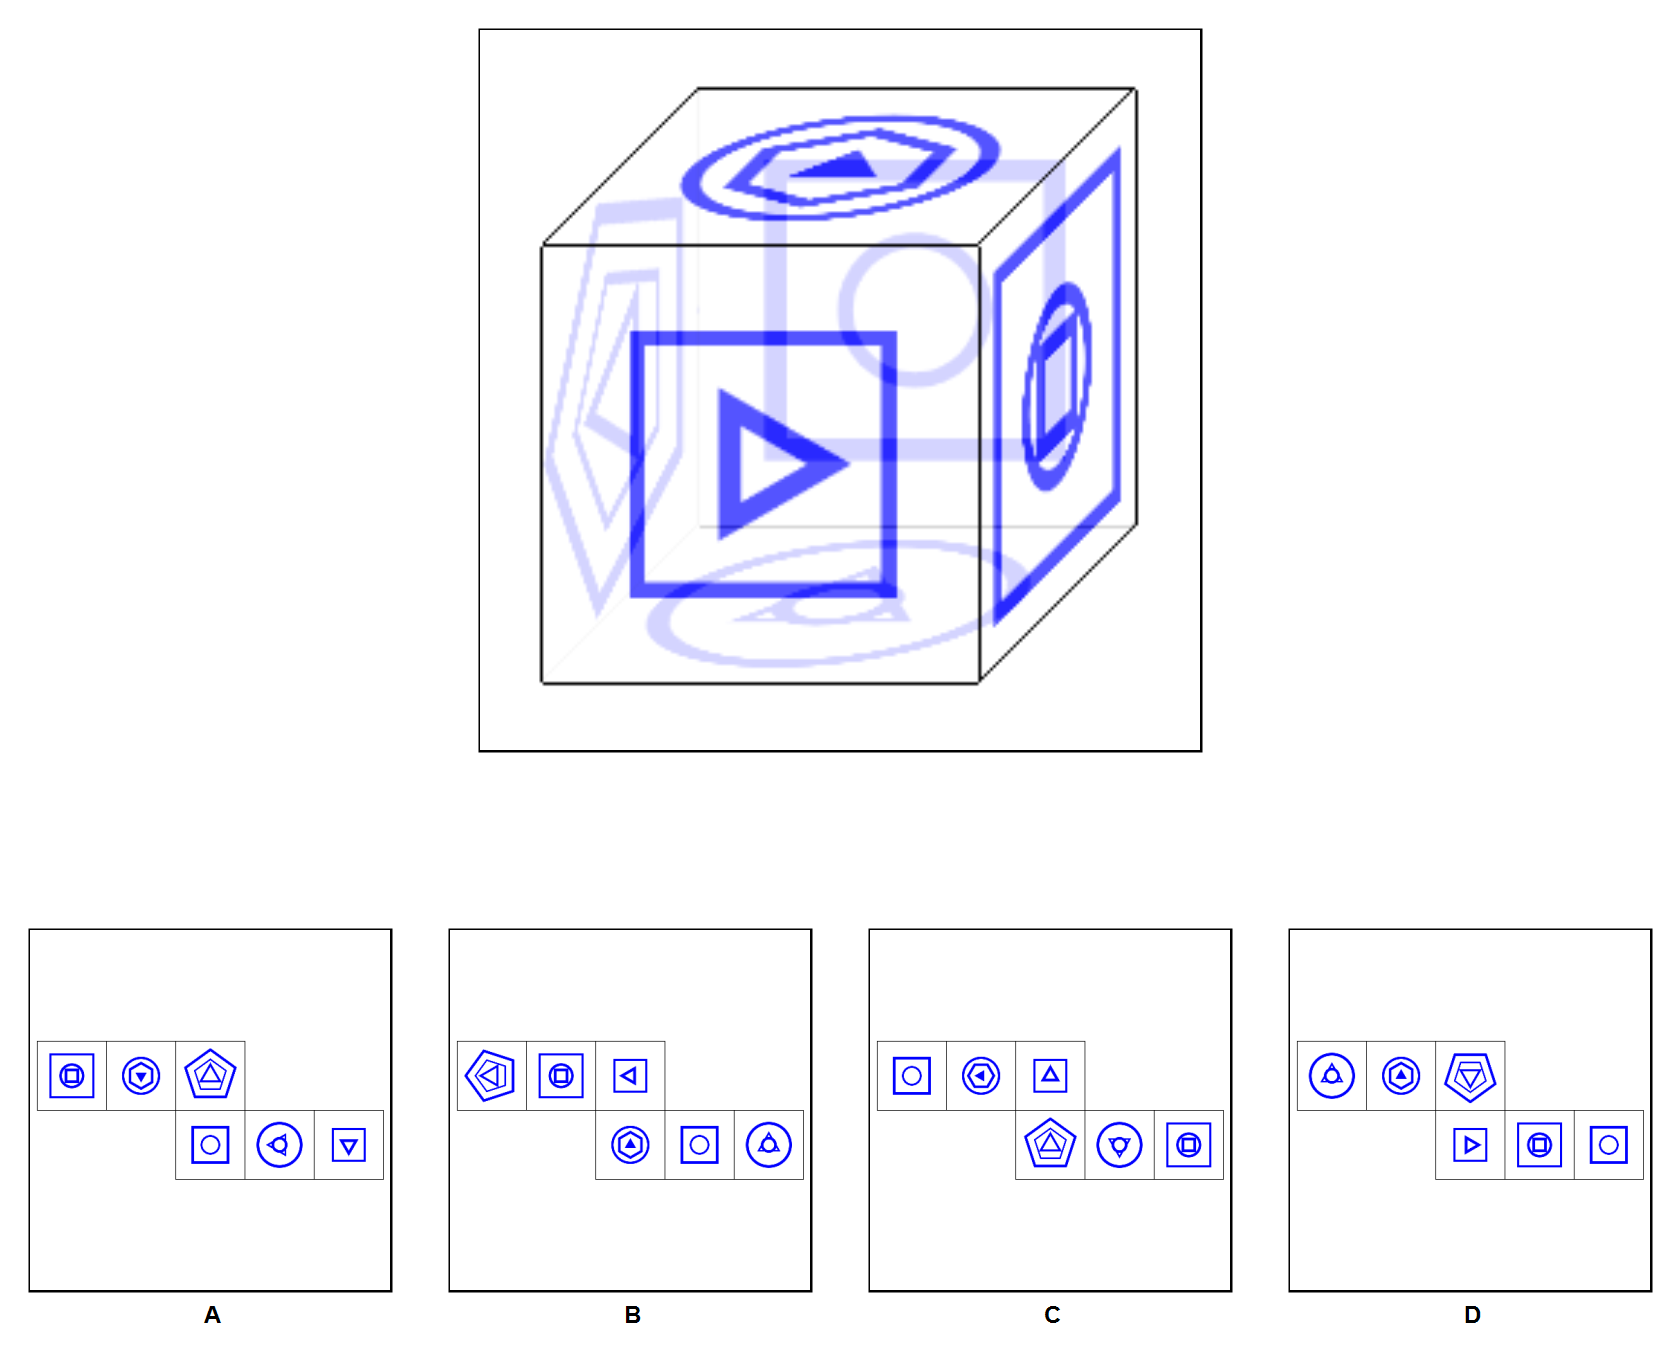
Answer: C